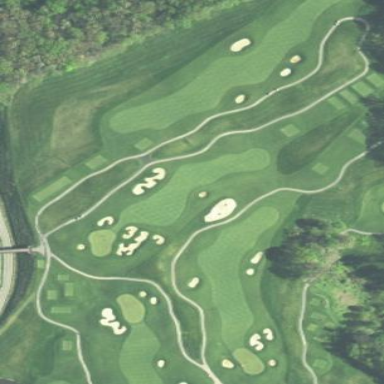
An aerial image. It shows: Rough grassy area used for golf.